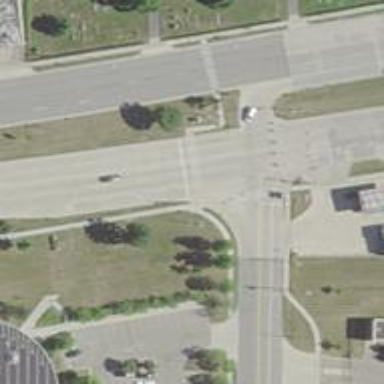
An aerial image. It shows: Marked crossing on footway.